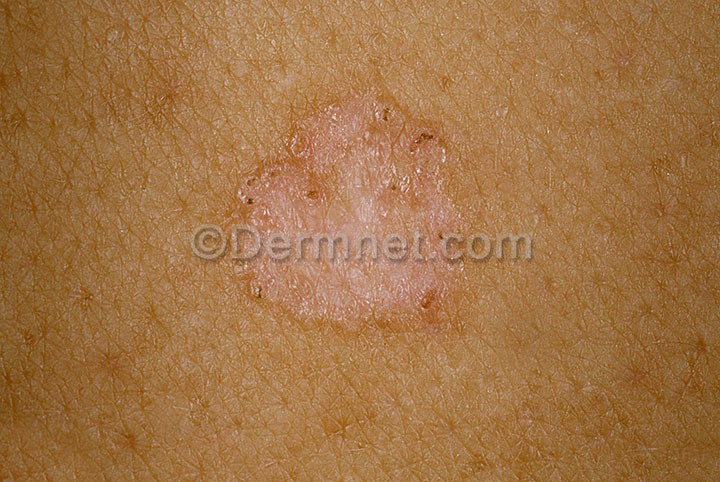
Disease: Actinic Keratosis Basal Cell Carcinoma and other Malignant Lesions